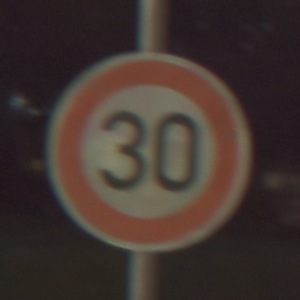
Verkehrszeichen: Geschwindigkeit30
Umgebung: Outdoor, Suburban
Tageszeit: Night
Wetter: Clear
Licht: Artificial
Jahreszeit: NotSpecified
Kontrast: MediumContrast